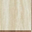
Piece: xx